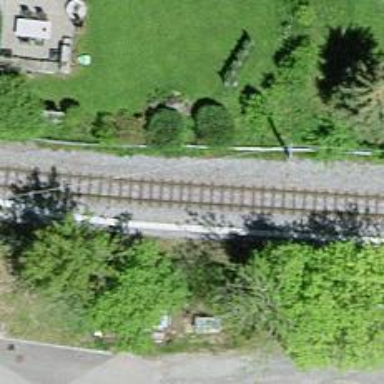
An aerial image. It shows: Narrow-gauge railway track electrified by contact line.